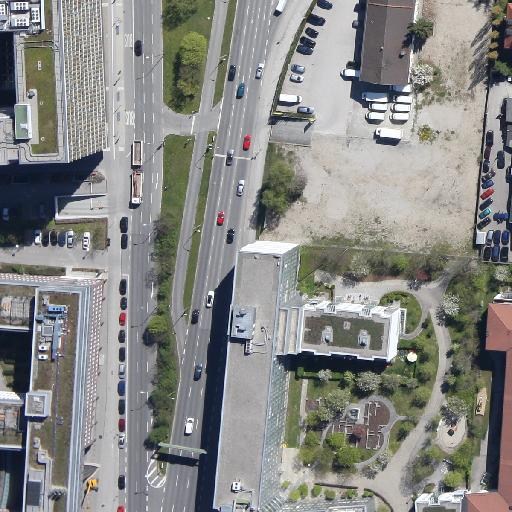
Referring expression: paved road along with tree